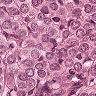
Metastatic tissue present: yes